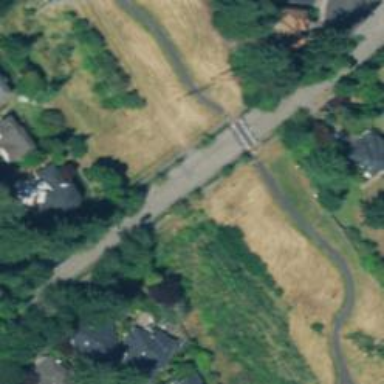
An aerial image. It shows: Cycleway with asphalt surface and crossing for pedestrians.